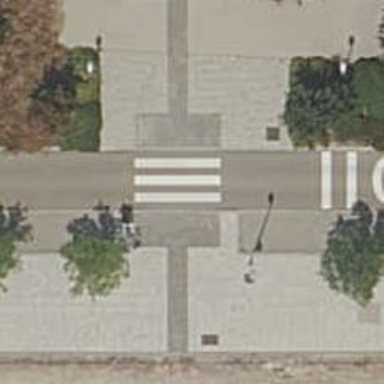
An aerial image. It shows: Uncontrolled crossing on the road.